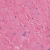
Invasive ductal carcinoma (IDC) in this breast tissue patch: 0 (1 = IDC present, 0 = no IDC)